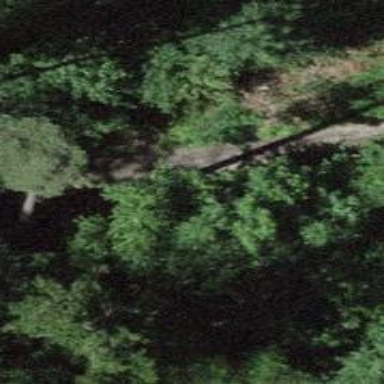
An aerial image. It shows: Unpaved path.